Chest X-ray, PA view. Patient: 63 years old, sex F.
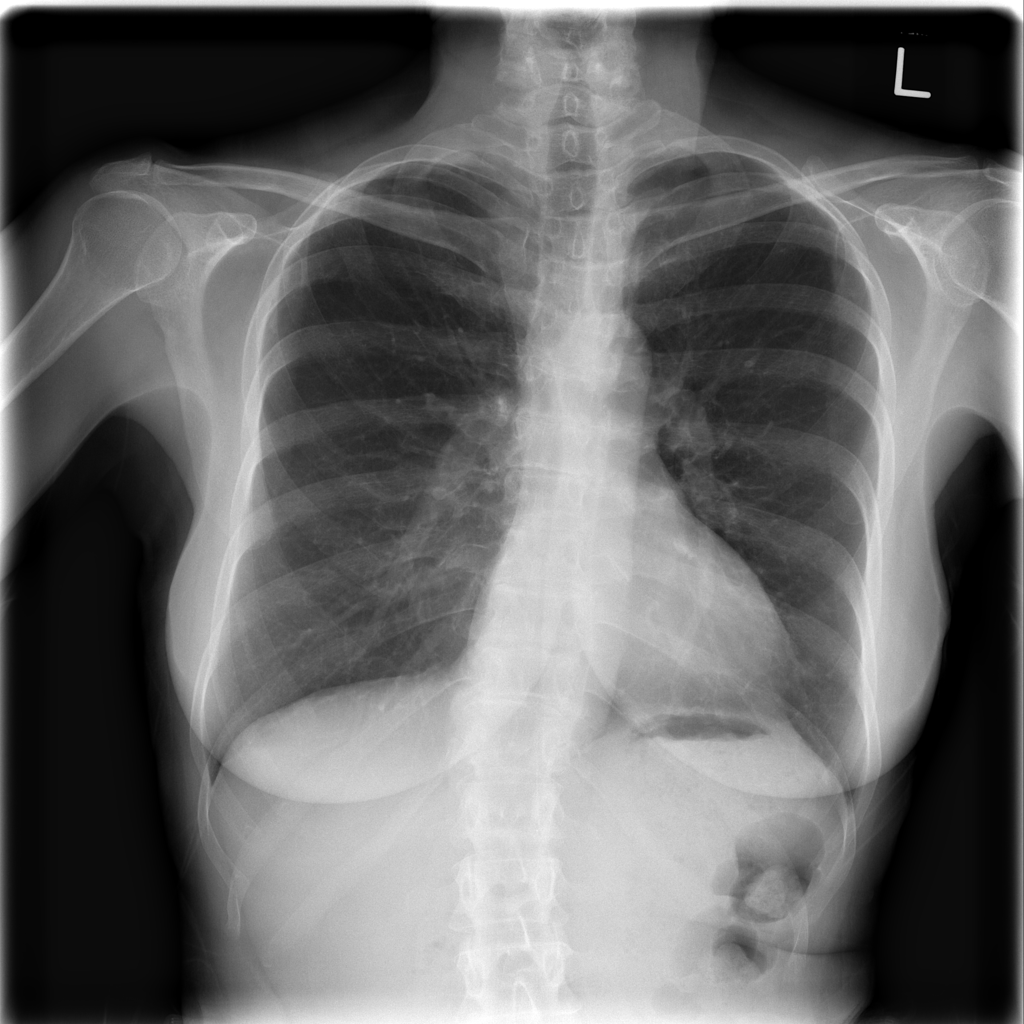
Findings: No Finding